Field crop: maize
Growth stage: 1
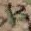
Species: atriplex